Question: I want to create something like this :
So far what I've done :
'''
public boolean onOptionsItemSelected(MenuItem item) {
switch (item.getItemId()) {
case R.id.menu_layer:
//I want to create my menu here
break;
case R.id.menu_direction:
break;
default:
break;
}
return (true);
}'
'''
It's my main menu.xml :
'''
<menu xmlns:android="http://schemas.android.com/apk/res/android">
<item android:id="@+id/menu_layer"
android:icon="@drawable/ic_action_search"
android:title="@string/menu_layers"
android:showAsAction="ifRoom|withText" />
<item android:id="@+id/menu_direction"
android:icon="@drawable/ic_action_search"
android:title="@string/menu_directions"
android:showAsAction="ifRoom|withText" />
</menu>
'''
& It's the menu I want to create after clicking on menu_layer :
'''
<menu xmlns:android="http://schemas.android.com/apk/res/android" >
<item
android:id="@+id/satView"
android:icon="@drawable/ic_action_search"
android:orderInCategory="0"
android:showAsAction="always"
android:title="@string/sat_View"/>
<item
android:id="@+id/streetView"
android:icon="@drawable/ic_action_search"
android:orderInCategory="1"
android:showAsAction="always"
android:title="@string/street_View"/>
</menu>
'''
Can anyone please help me with this ? Thanks in advance.
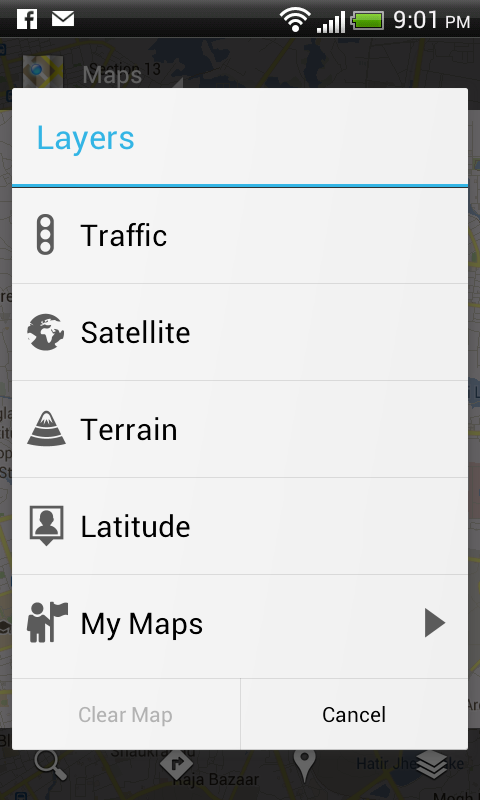
Answer: What you see in that Maps app is a custom dialog. You can indeed make your own, fully customized dialogs. Create a layout, just like your Activity layout (say custom_dialog.xml)
'''
<LinearLayout
android:layout_width="match_parent"
android:layout_height="match_parent"
>
<TextView
android:layout_width="match_parent"
android:layout_height="wrap_content"
android:text="Hey!"
/>
<ListView
android:layout_width="match_parent"
android:layout_height="match_parent"
/>
</LinearLayout>
'''
Put this file into projects /layout folder.
And put this code to Activity's onCreateDialog(int), where you create dialogs that you want to show.
'''
Dialog dialog = new Dialog(getApplicationContext());
dialog.setContentView(R.layout.custom_dialog);
[... misc. initialization]
'''
I tried to simply answer your question but there is plenty of source available and <URL> fully explains how to create and customize Dialogs.